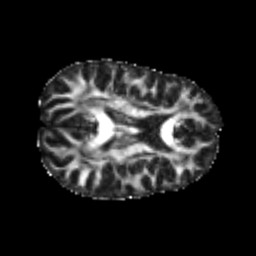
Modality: FA
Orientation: axial
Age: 21
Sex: male
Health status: healthy
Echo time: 0.074 s